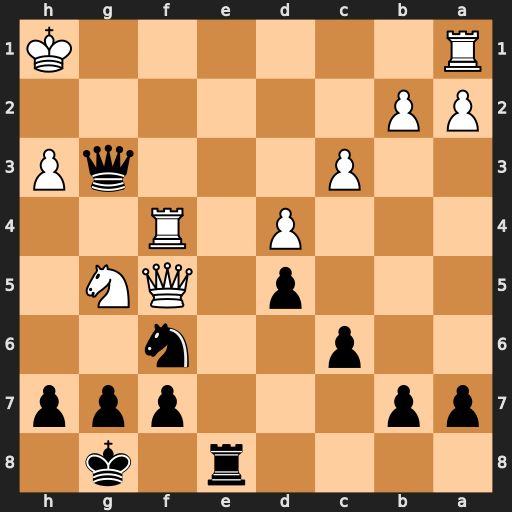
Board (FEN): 4r1k1/pp3ppp/2p2n2/3p1QN1/3P1R2/2P3qP/PP6/R6K
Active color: b
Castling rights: -
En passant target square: -
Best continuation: Re2 Rf2 Qxf2 Qxf2 Rxf2